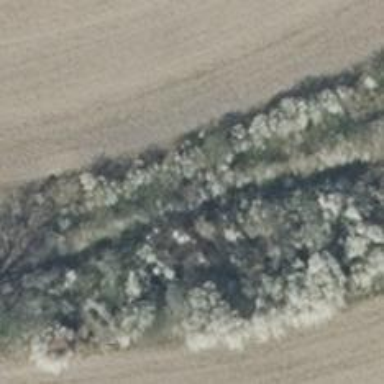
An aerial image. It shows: Row of deciduous broadleaved trees.